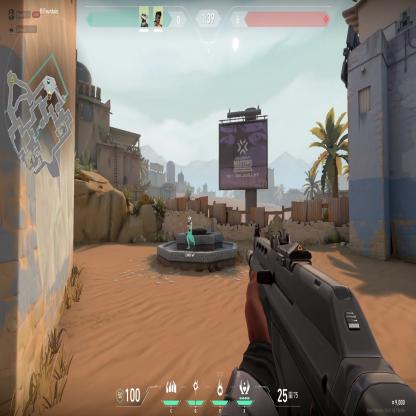
Label: teammate